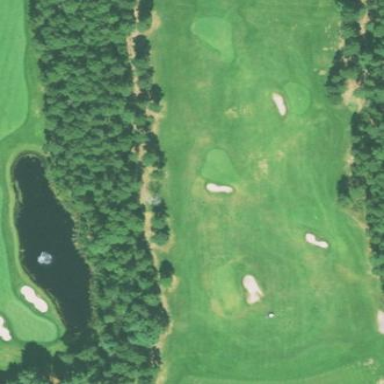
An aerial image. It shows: Grassy area designated as driving range for golf.